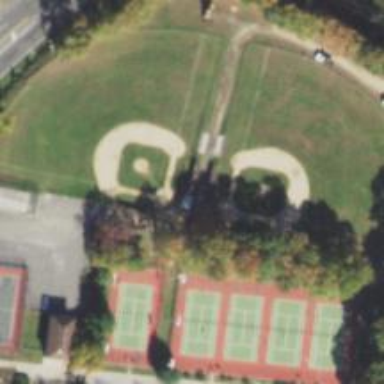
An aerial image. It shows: Baseball pitch for leisure land.